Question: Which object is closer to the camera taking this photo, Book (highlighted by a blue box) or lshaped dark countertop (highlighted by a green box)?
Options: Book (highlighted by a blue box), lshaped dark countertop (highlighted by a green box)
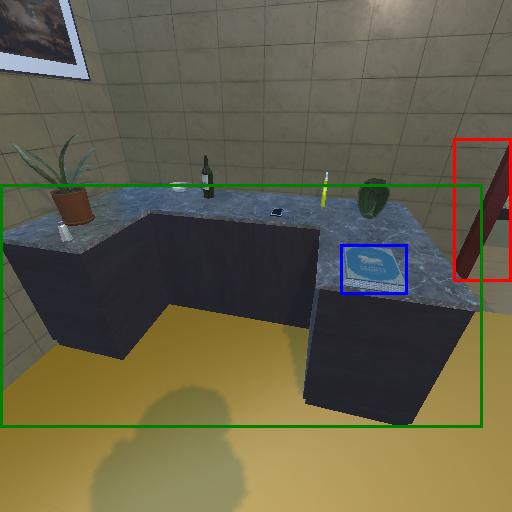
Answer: Book (highlighted by a blue box)